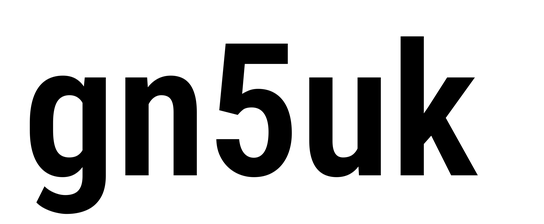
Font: Roboto_Condensed_SemiBold